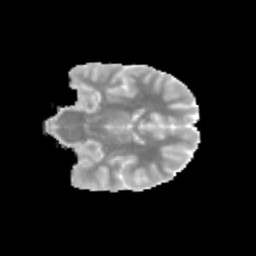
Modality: MD
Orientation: coronal
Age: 13
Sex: male
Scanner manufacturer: siemens
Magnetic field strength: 3 T
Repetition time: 3.8 s
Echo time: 0.07 s